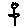
Label: flower